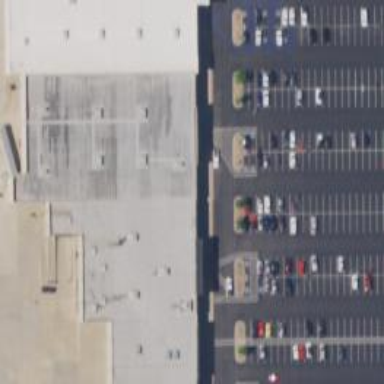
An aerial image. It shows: Parking space.